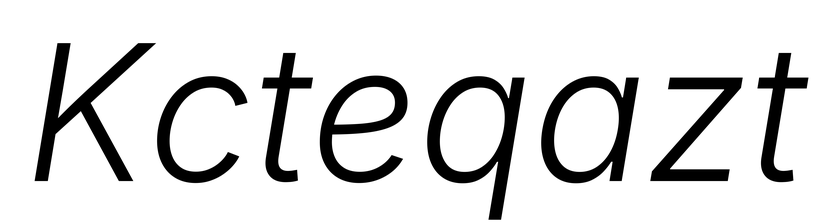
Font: Inter-Italic_Light_Italic